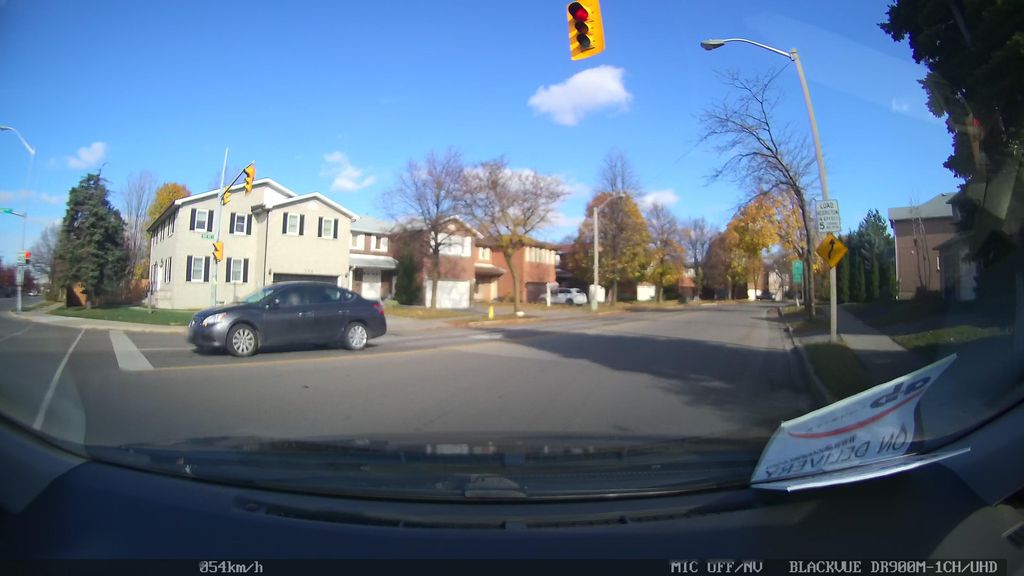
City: toronto